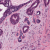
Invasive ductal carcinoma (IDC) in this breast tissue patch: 0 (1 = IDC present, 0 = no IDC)